Field crop: tomato
Growth stage: 1
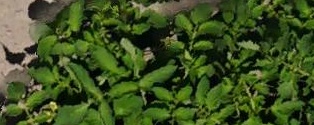
Species: tomato